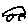
Label: car